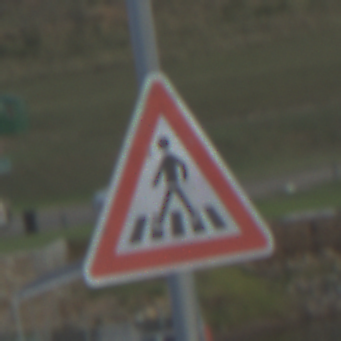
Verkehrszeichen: FussgaengerueberwegRechts
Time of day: SunriseSunset
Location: Outdoor (RoadRail)
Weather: PartlyCloudy
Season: NotSpecified
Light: Natural